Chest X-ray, AP view. Patient: 49 years old, sex M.
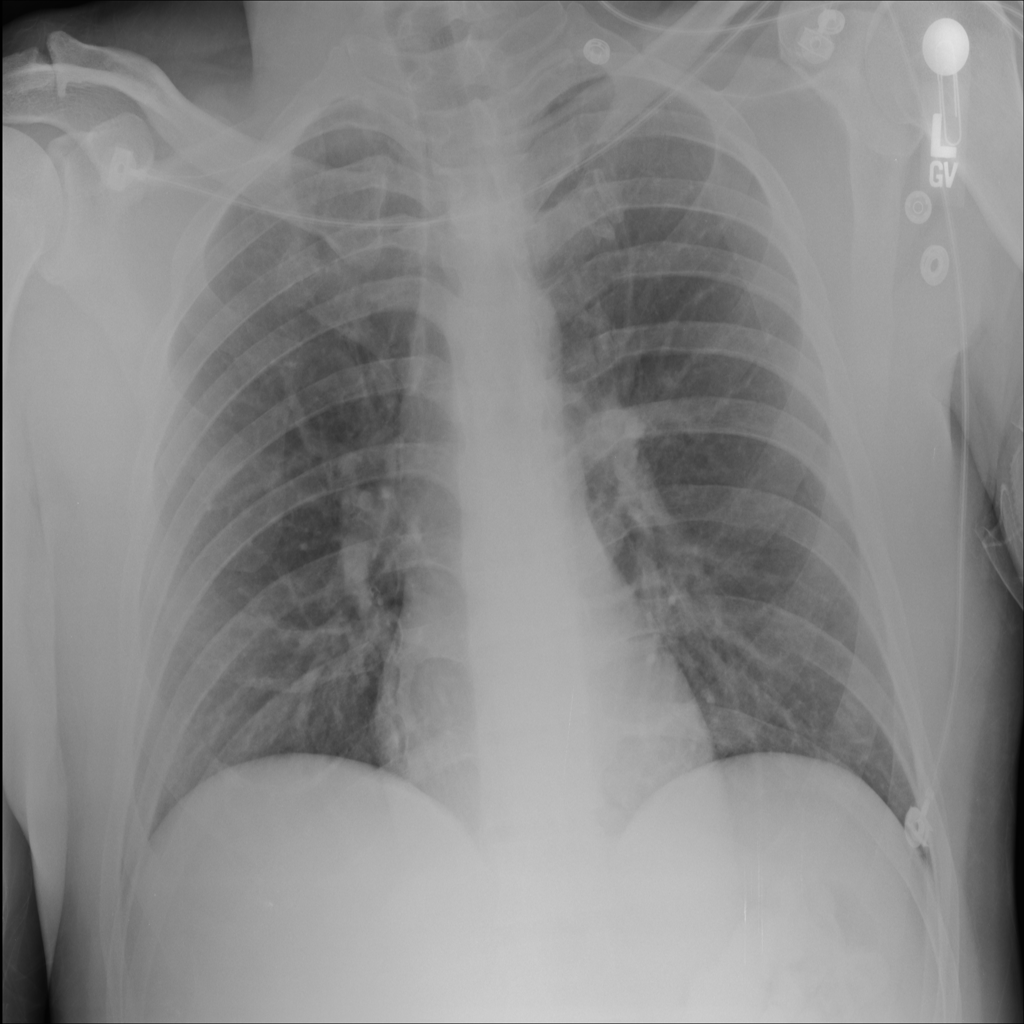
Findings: No Finding